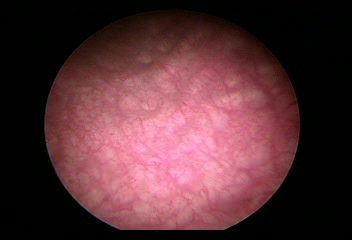
Modality: WLC
Class: Normal mucosa
Bladder cancer association: No